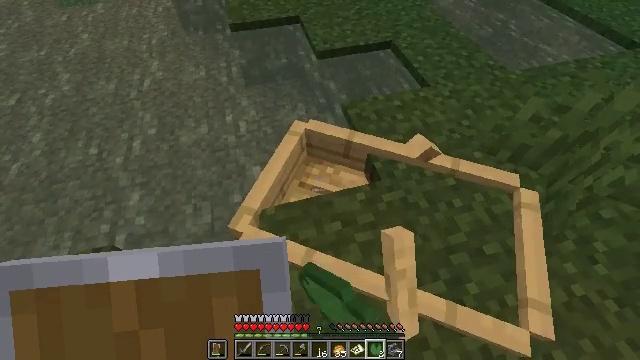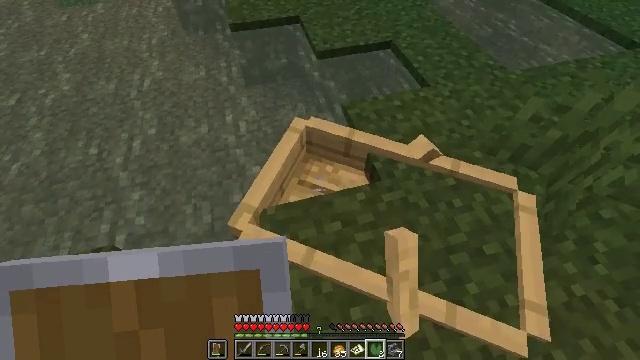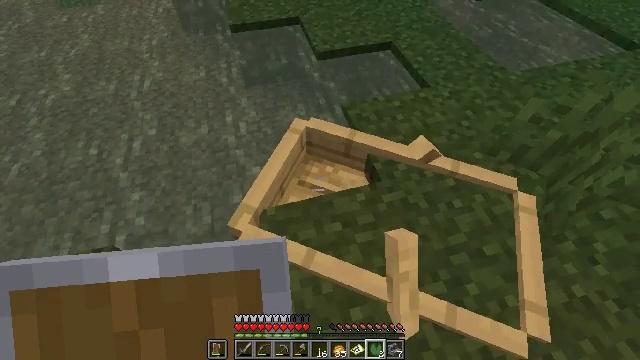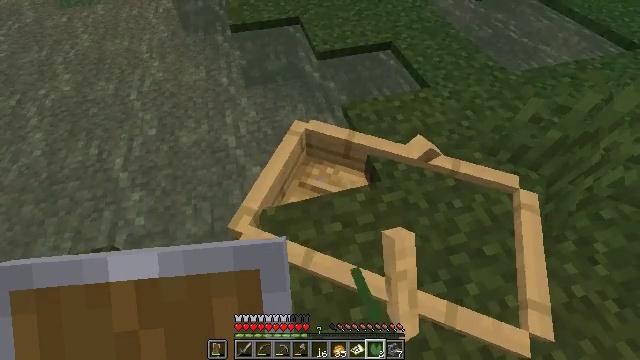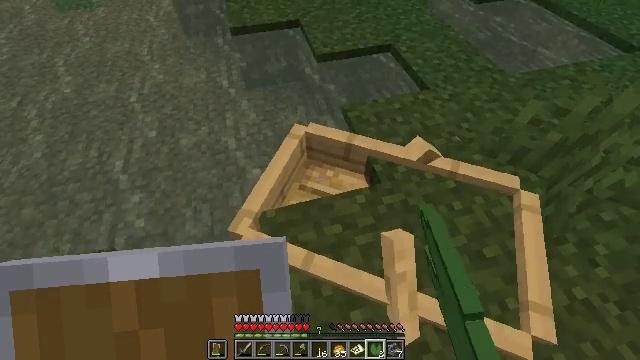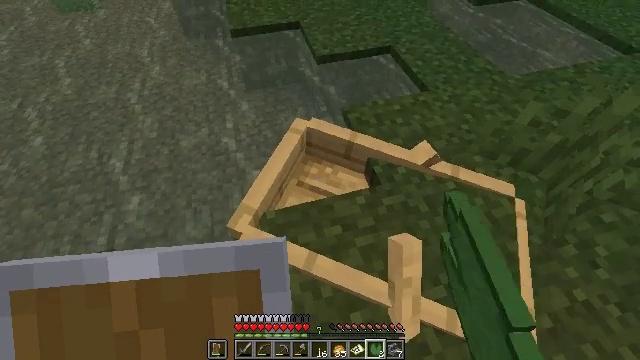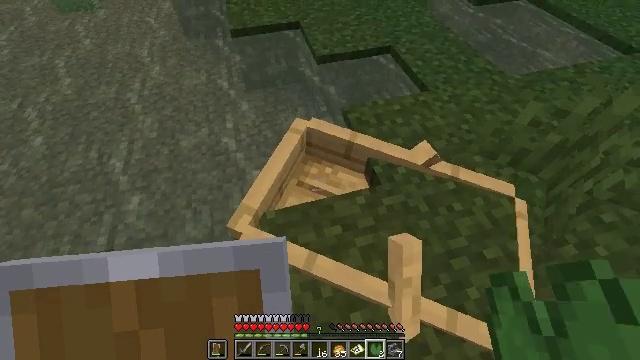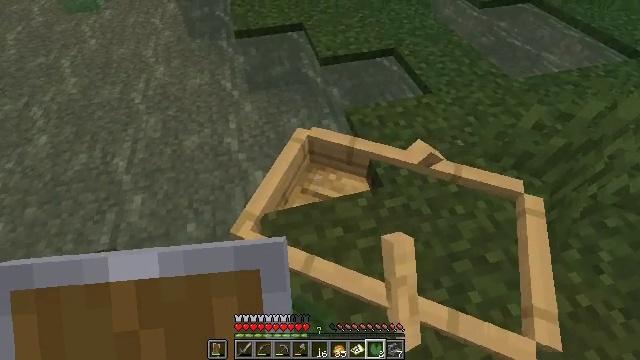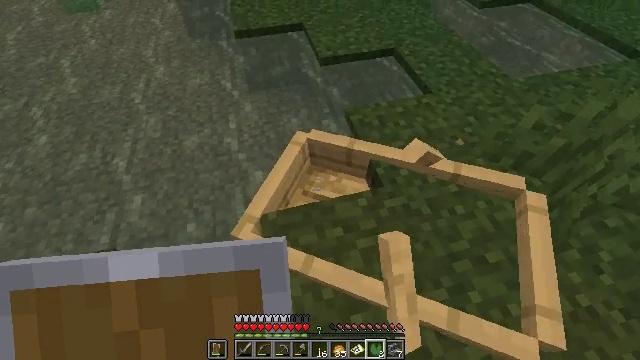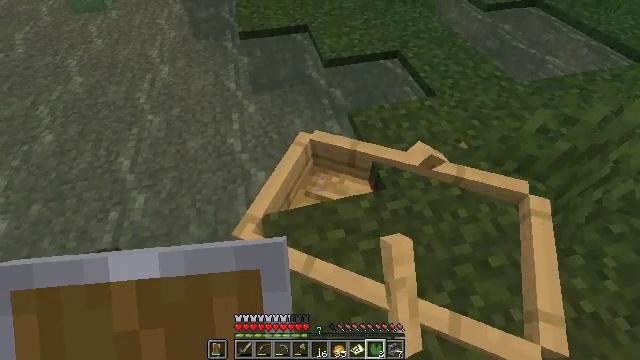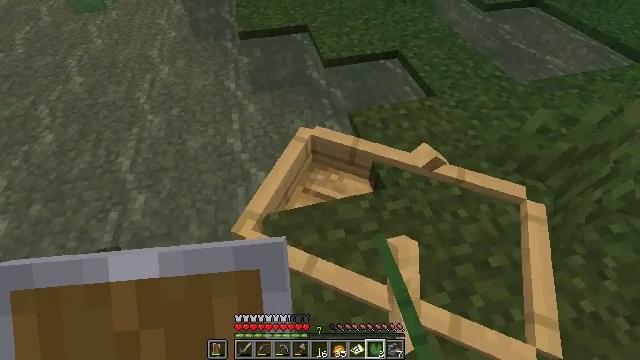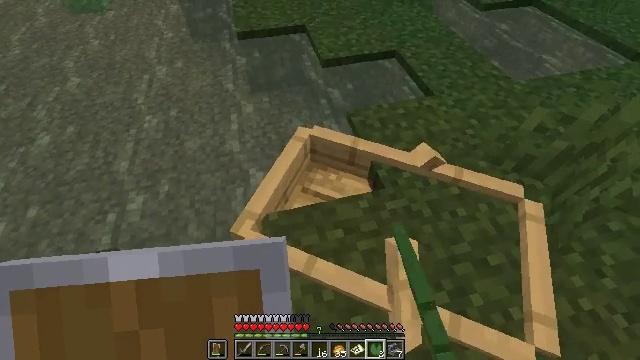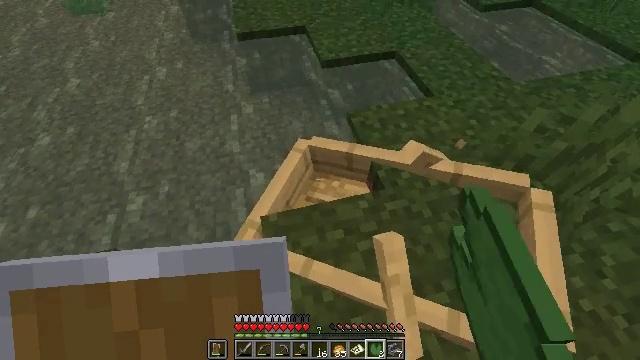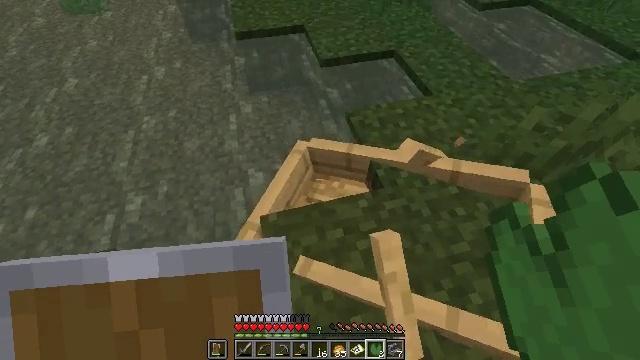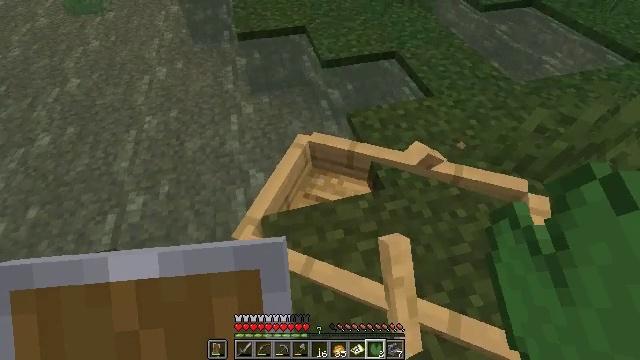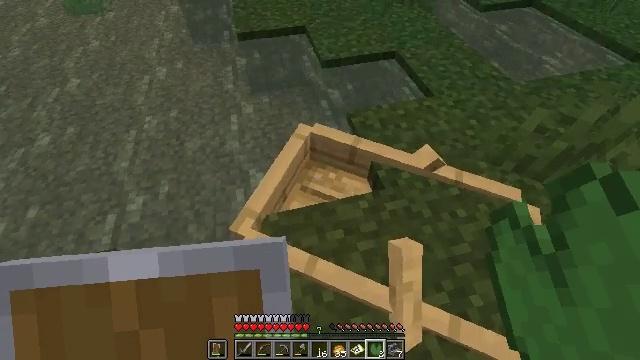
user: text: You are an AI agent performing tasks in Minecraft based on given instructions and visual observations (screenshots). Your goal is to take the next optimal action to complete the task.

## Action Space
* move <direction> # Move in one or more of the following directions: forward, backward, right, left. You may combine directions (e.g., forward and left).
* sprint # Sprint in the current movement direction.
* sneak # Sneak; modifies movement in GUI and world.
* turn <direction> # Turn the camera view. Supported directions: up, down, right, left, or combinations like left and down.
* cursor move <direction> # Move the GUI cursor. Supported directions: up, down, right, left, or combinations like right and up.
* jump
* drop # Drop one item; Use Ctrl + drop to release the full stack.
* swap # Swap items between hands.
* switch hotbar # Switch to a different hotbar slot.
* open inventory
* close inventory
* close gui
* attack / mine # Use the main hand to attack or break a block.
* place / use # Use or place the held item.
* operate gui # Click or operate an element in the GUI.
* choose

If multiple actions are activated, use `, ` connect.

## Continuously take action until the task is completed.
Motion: motion action
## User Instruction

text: Harvest the blue orchid and add it to your inventory.
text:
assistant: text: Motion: attack / mine
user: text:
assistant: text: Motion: attack / mine
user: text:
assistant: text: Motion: attack / mine
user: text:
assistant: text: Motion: attack / mine
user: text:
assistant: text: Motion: no_op
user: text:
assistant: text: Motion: attack / mine
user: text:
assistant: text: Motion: attack / mine
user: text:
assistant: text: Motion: attack / mine
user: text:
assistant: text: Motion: attack / mine
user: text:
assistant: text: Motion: attack / mine
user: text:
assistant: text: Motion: attack / mine
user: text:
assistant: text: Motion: attack / mine
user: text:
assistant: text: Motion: attack / mine
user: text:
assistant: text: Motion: attack / mine
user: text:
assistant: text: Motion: attack / mine
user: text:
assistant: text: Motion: attack / mine
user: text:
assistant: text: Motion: attack / mine
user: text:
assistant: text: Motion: attack / mine
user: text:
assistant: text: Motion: turn left, attack / mine
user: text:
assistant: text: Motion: turn right, attack / mine
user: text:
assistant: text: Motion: turn left, attack / mine
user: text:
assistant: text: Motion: turn left
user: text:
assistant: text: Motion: turn left
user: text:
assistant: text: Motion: turn left and up
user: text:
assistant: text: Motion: use / place
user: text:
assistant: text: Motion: turn left and up, use / place
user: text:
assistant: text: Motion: turn left and up
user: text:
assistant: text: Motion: turn left and up
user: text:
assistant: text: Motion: no_op
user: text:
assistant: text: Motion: use / place